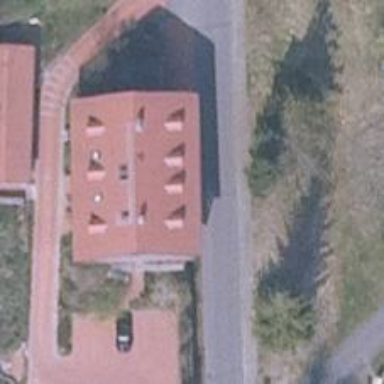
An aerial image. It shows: Apartment used for tourism.